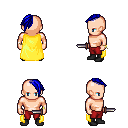
a pixel art fantasy rpg character, male body template, human, light skin, yellow cape, red pants, blue long mohawk hairstyle, bracelets, black shoes, dagger, four views (front, back, left, right), 2x2 character sprite sheet, small pixel art, hard edges, no anti-aliasing